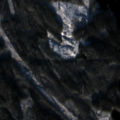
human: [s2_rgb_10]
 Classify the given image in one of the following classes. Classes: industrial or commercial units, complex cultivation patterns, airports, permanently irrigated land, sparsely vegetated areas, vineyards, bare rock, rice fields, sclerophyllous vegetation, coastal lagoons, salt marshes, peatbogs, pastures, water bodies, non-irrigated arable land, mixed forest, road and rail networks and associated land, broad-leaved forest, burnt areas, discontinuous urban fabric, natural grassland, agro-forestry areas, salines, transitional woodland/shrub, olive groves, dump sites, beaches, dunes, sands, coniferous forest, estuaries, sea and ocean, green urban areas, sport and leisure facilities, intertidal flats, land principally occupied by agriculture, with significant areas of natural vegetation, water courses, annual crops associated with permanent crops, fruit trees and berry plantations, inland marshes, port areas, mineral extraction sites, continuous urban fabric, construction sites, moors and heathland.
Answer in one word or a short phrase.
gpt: coniferous forest, mixed forest, transitional woodland/shrub, water bodies